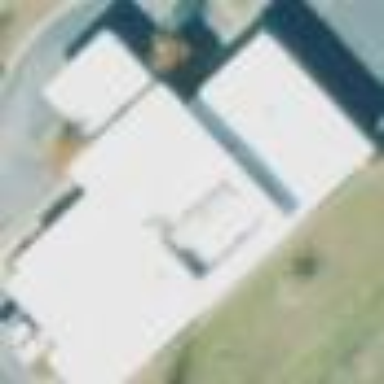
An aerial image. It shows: Clinic building offering healthcare services.